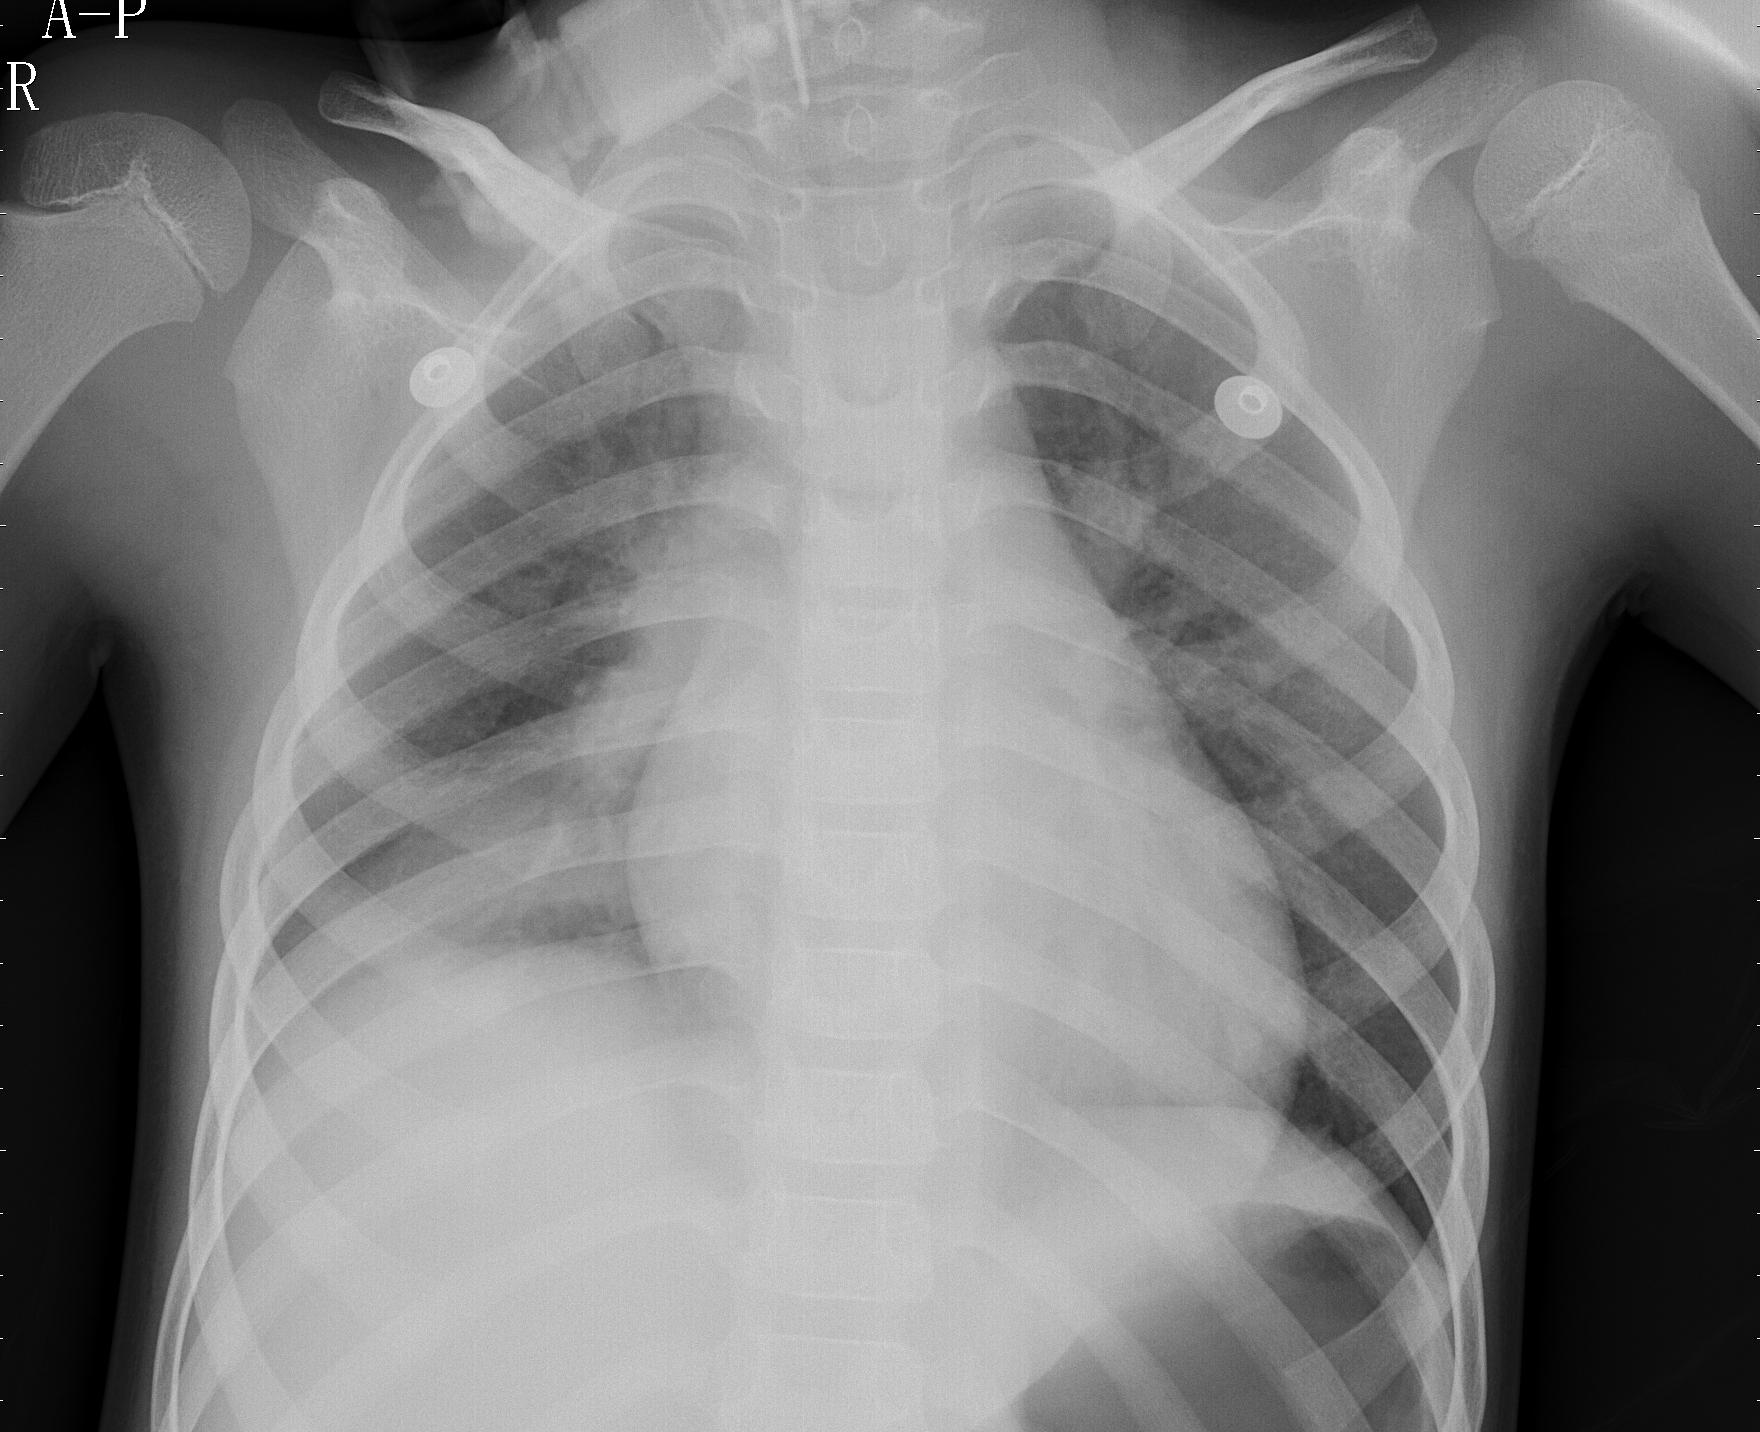
Diagnosis: PNEUMONIA